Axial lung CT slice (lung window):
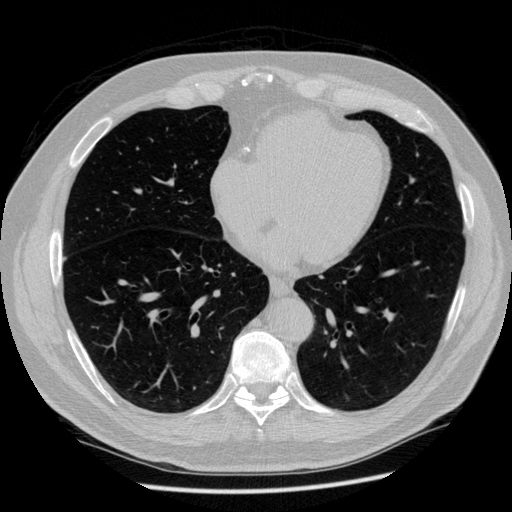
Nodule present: no